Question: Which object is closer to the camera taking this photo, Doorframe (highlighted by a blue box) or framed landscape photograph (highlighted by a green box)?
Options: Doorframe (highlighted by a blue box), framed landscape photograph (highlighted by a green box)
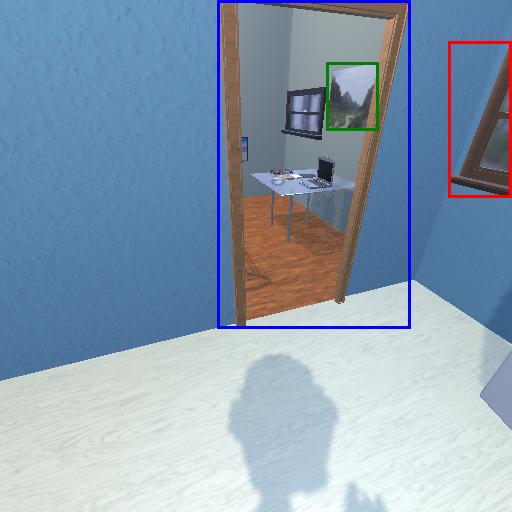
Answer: Doorframe (highlighted by a blue box)